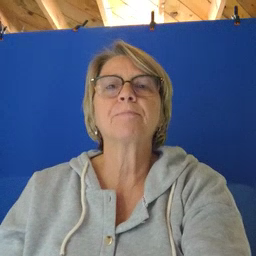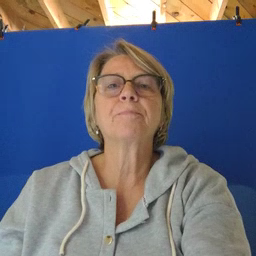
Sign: bedroom